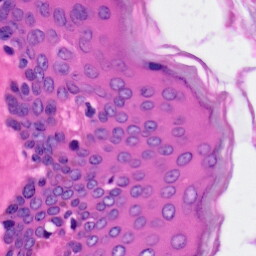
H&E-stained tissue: Skin